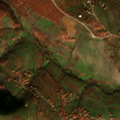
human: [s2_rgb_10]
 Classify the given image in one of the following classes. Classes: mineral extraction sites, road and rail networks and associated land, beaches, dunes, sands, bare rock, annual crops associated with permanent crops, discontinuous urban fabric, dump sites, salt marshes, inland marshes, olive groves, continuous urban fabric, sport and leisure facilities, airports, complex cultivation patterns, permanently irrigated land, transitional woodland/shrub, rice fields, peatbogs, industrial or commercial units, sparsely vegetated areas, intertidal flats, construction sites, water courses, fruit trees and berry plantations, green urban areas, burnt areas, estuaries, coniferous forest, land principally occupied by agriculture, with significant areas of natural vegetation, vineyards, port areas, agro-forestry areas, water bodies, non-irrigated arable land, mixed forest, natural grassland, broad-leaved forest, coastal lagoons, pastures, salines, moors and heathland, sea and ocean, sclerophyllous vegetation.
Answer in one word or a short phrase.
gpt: discontinuous urban fabric, non-irrigated arable land, complex cultivation patterns, broad-leaved forest, coniferous forest